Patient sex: M
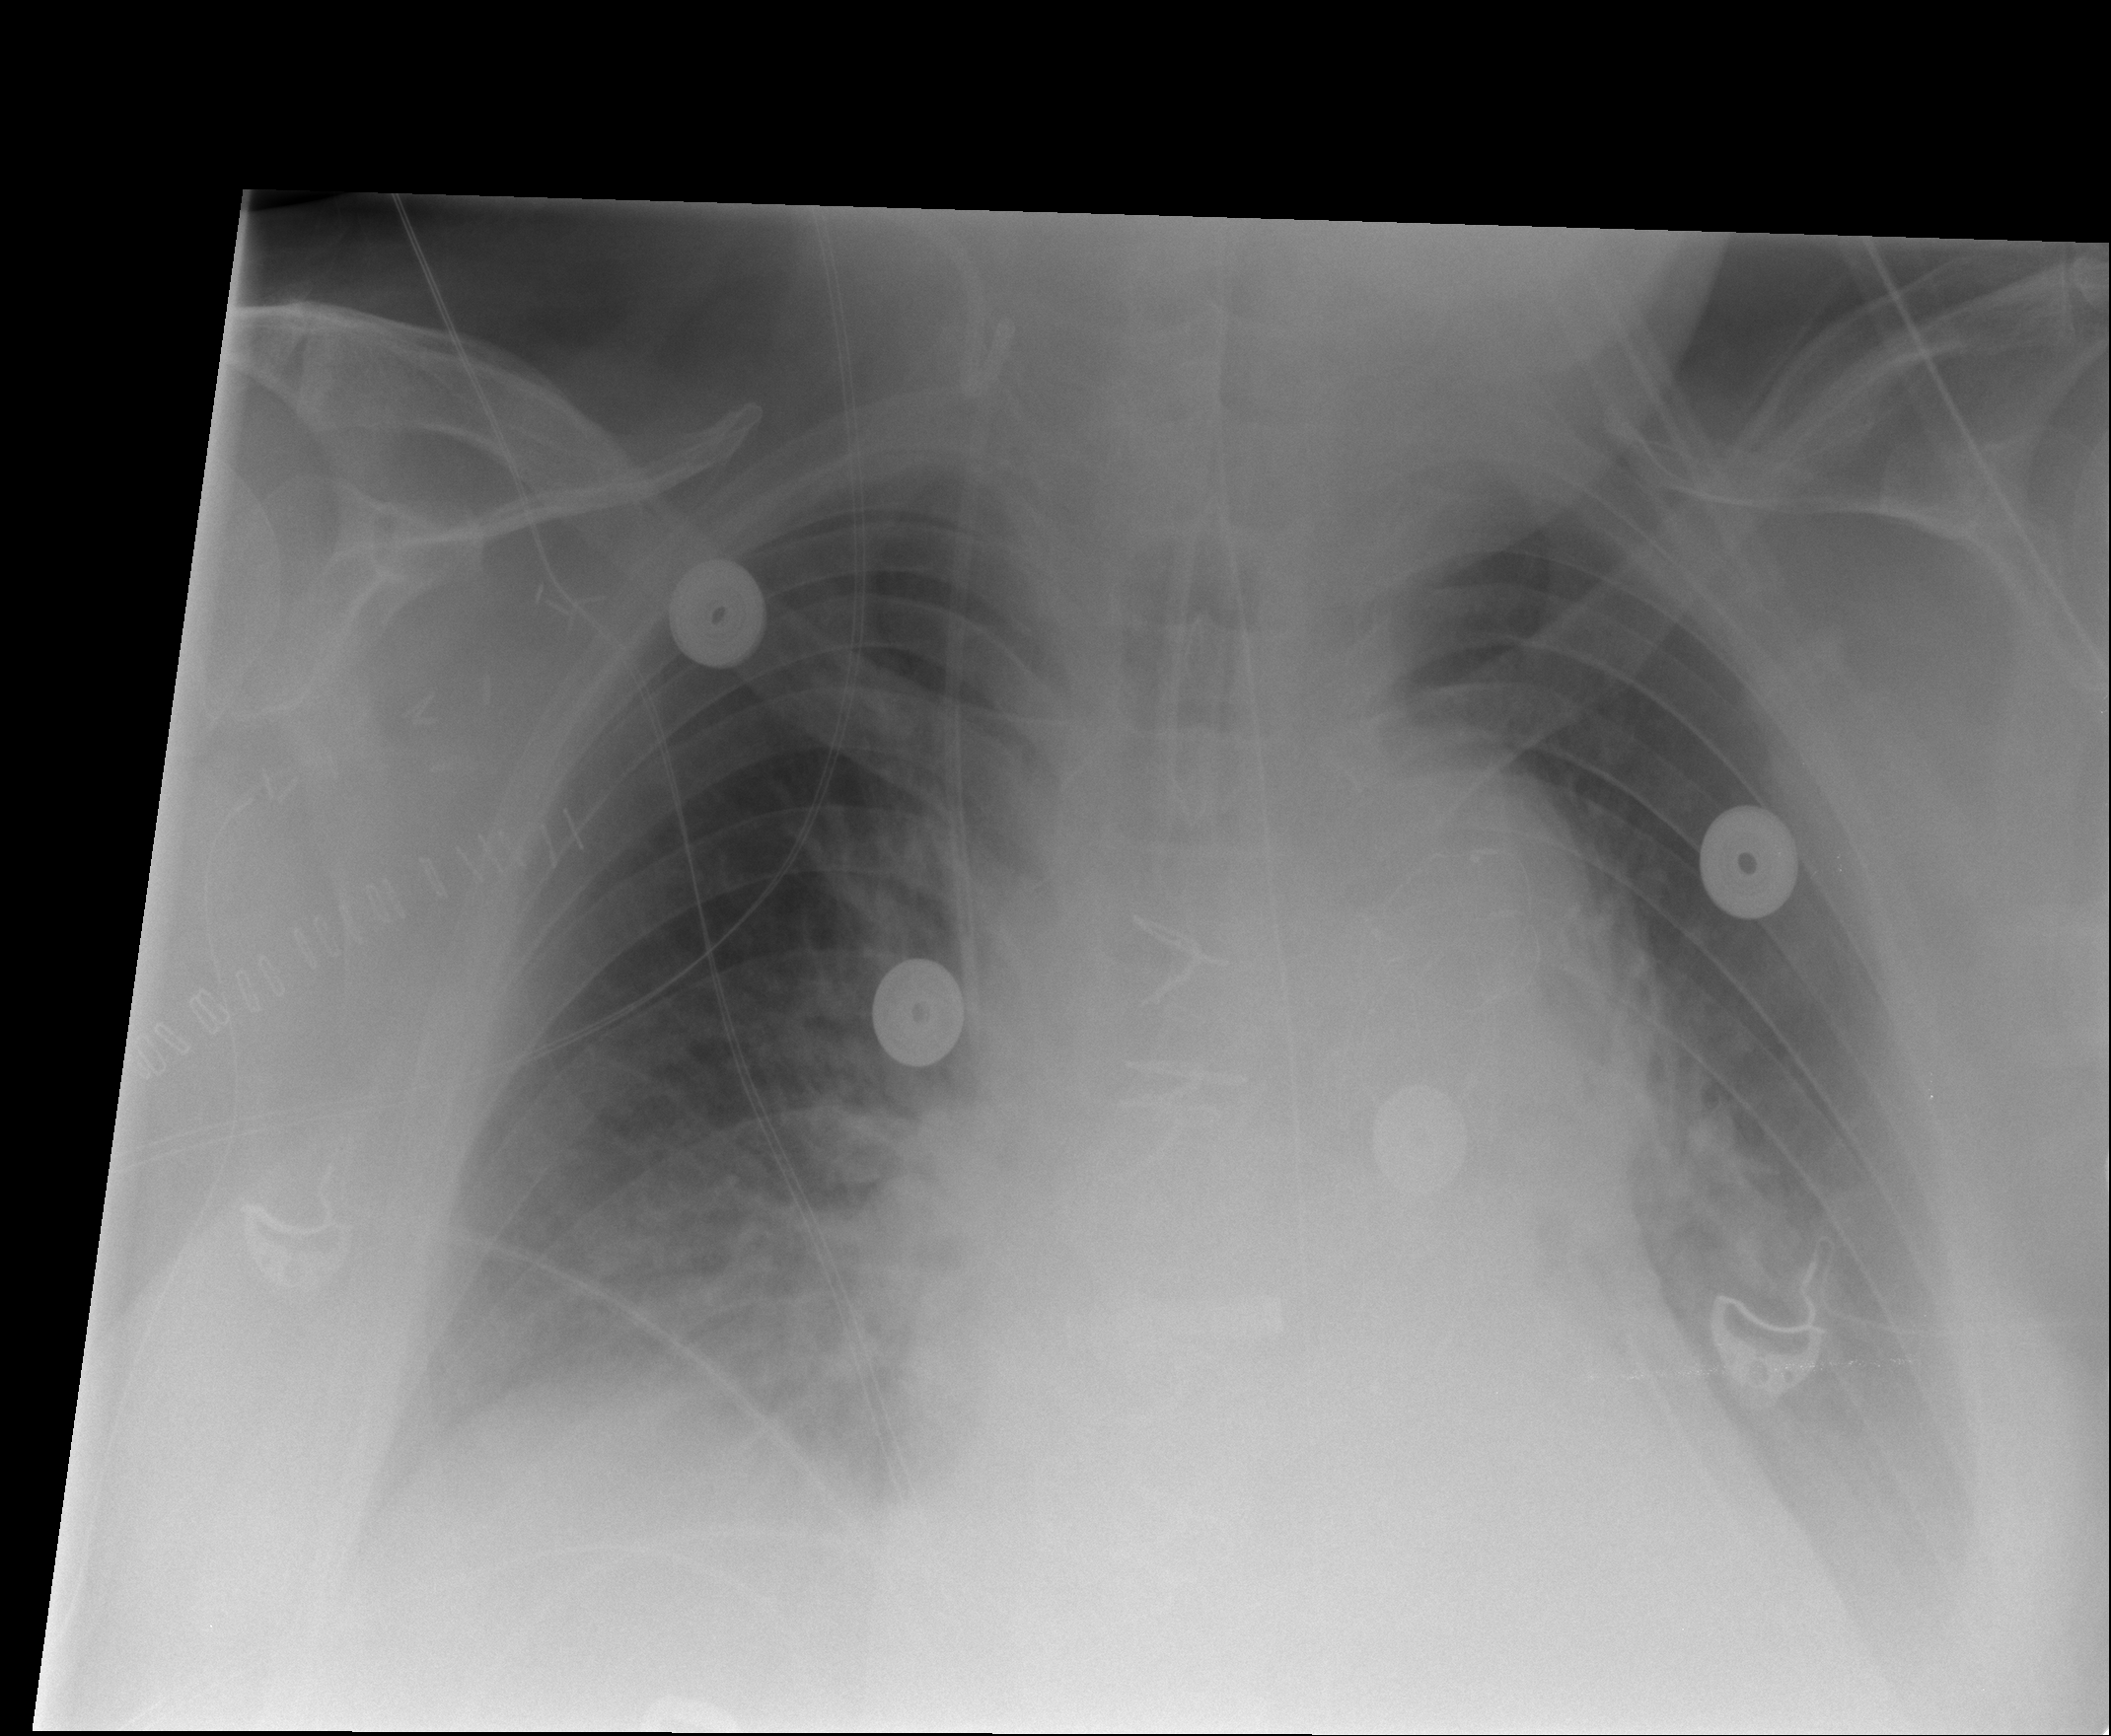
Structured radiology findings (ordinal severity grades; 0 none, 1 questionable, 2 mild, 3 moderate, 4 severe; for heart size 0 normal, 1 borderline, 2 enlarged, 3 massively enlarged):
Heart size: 2
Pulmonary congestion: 2
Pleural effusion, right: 0
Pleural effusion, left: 2
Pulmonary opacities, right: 2
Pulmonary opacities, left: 2
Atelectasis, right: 2
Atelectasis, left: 2